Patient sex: M
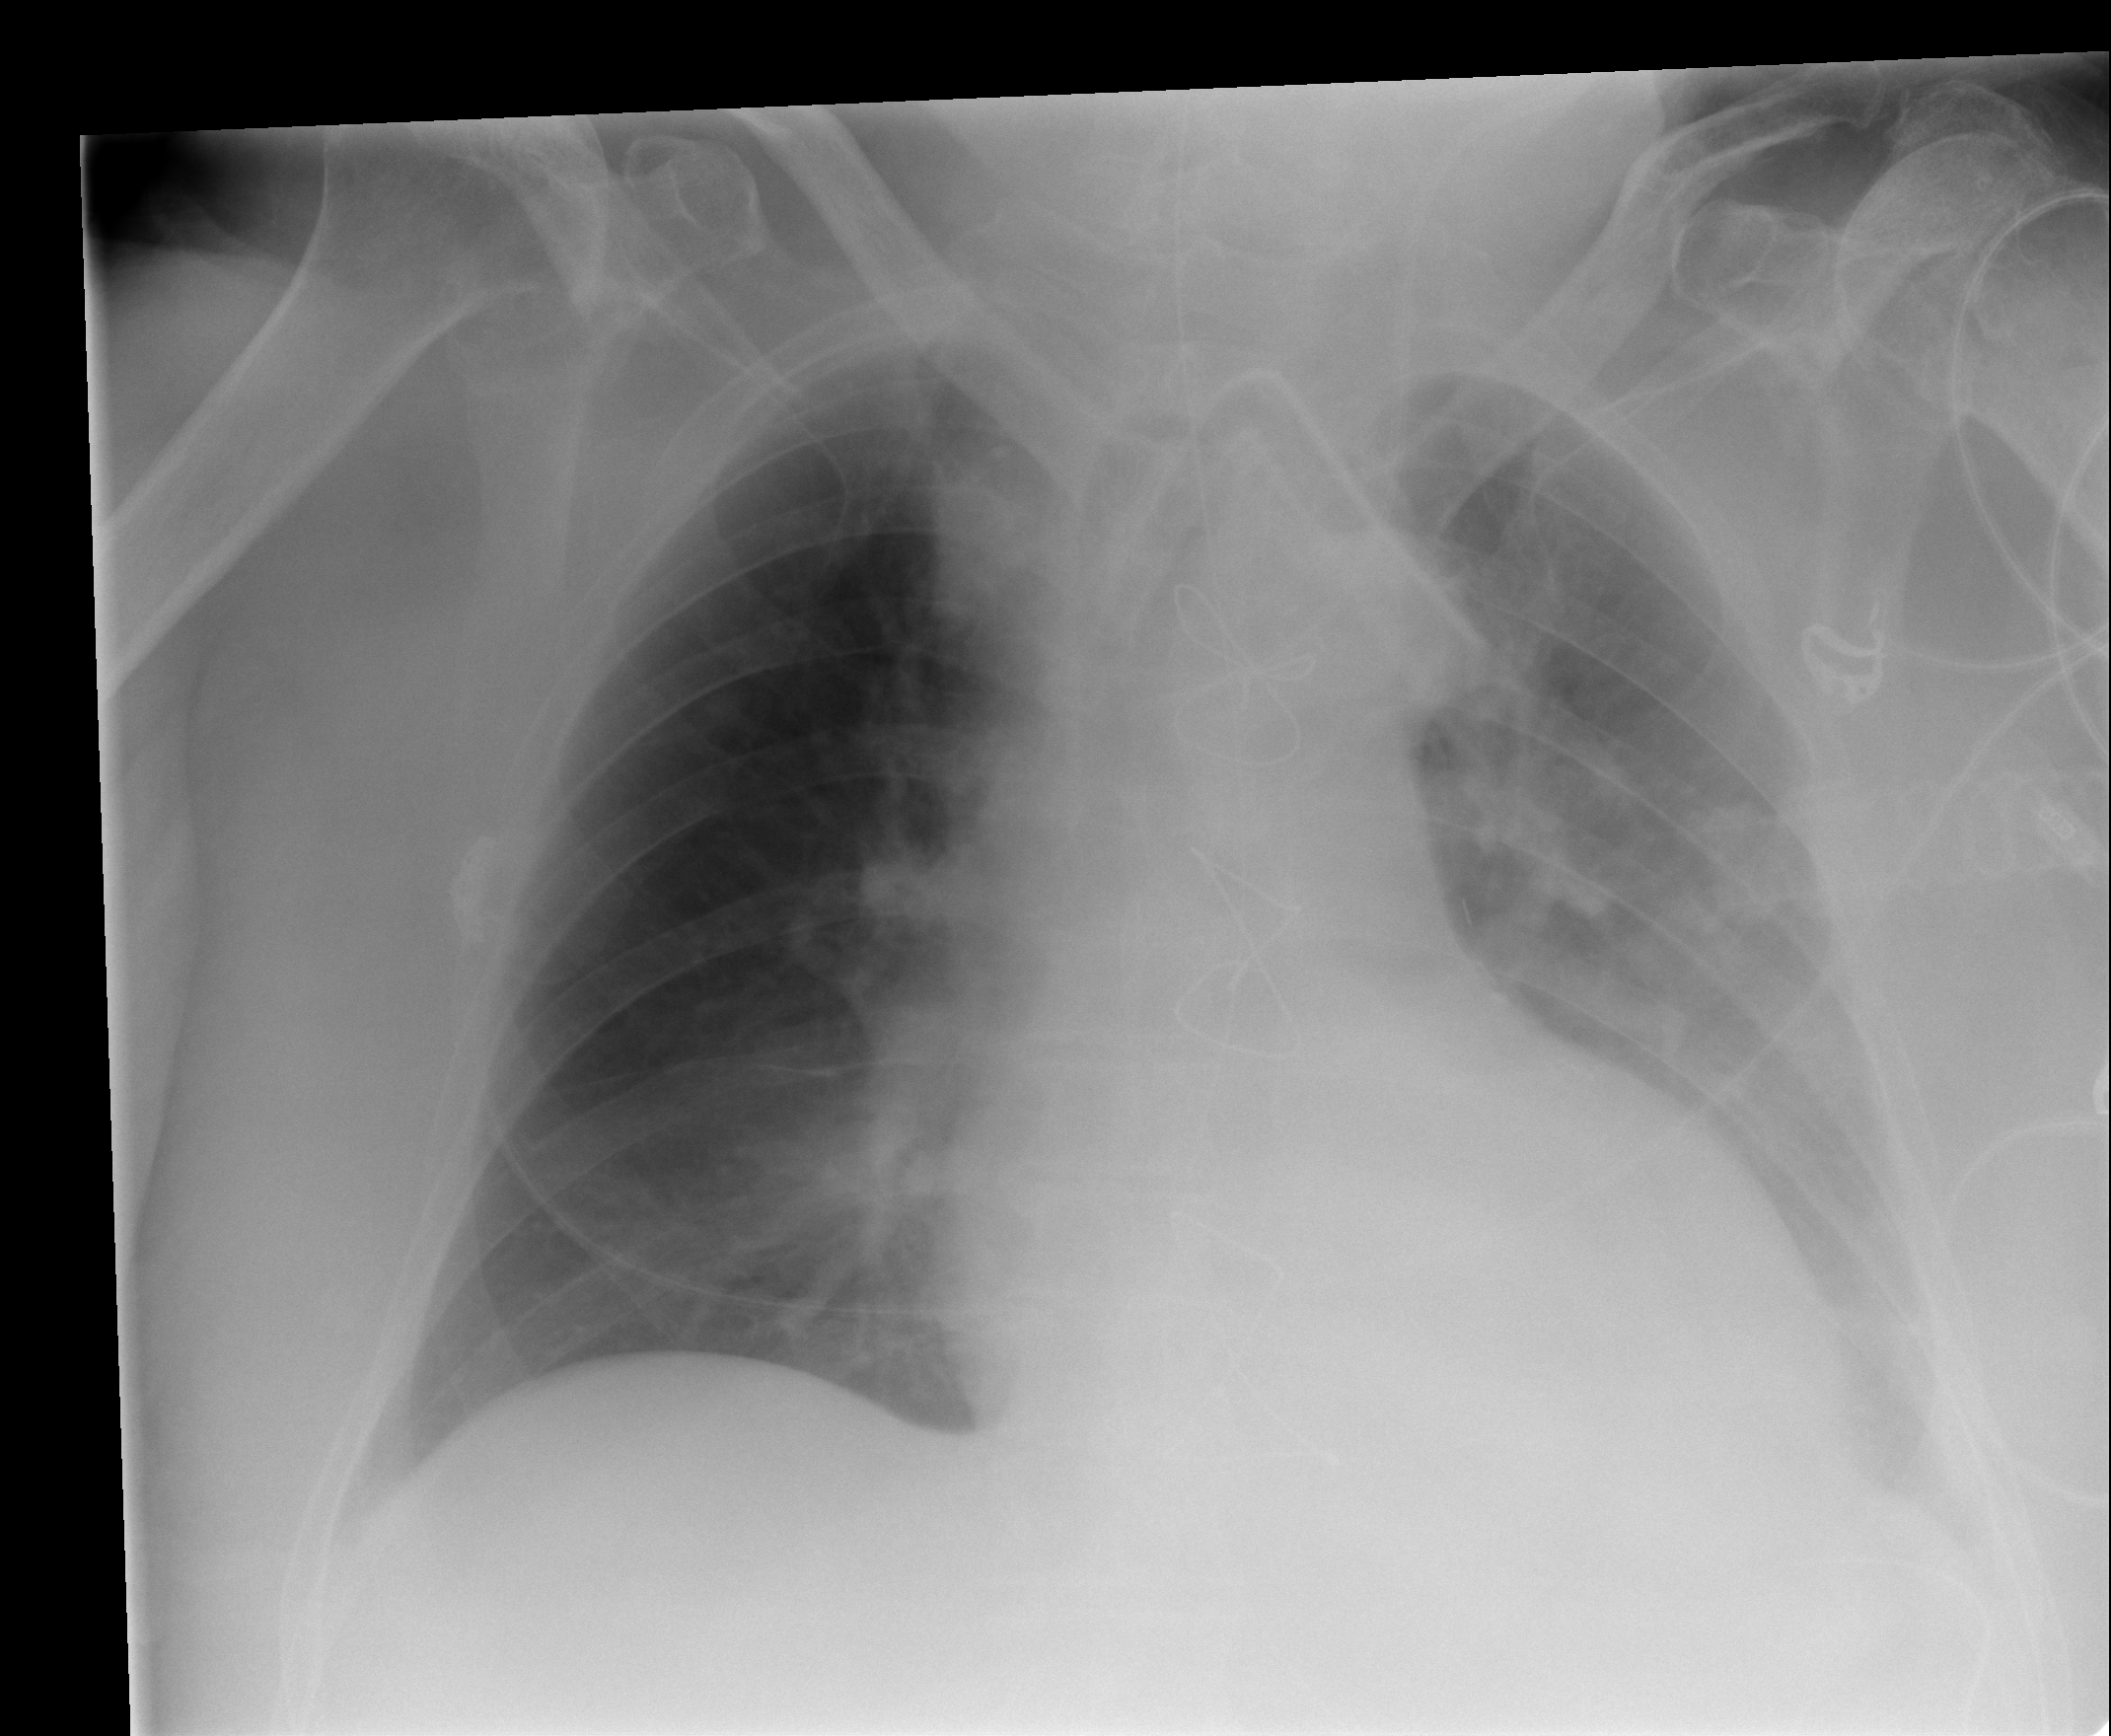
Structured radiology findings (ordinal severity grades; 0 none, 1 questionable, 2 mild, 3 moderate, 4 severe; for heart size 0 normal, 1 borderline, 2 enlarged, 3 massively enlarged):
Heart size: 2
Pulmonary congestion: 2
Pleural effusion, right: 0
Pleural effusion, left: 2
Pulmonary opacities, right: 0
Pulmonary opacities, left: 0
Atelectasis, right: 0
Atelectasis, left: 0